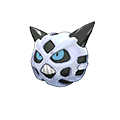
Pok\u00e9mon: glalie